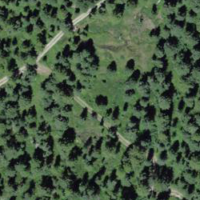
EUNIS habitat code: 43
Species observed at this site:
Vaccinium uliginosum